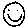
Label: smiley face